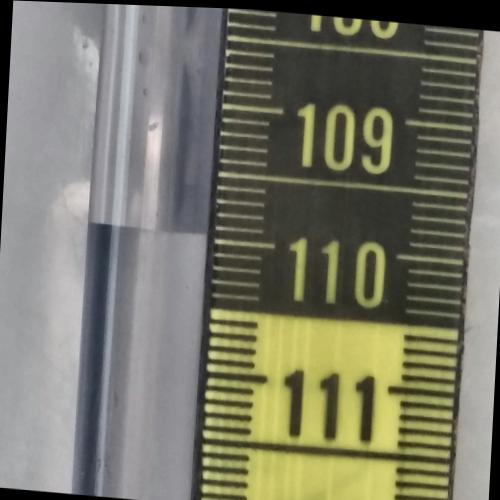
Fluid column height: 110.0 cm